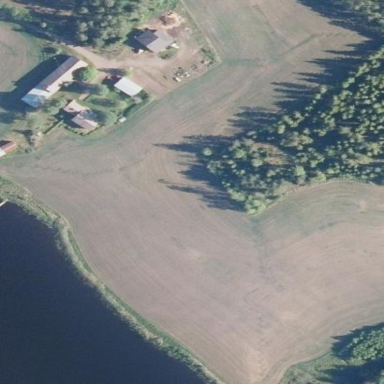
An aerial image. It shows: Farmyard area.